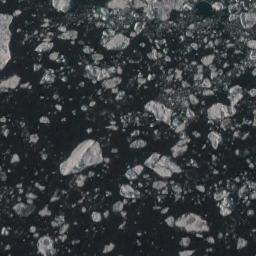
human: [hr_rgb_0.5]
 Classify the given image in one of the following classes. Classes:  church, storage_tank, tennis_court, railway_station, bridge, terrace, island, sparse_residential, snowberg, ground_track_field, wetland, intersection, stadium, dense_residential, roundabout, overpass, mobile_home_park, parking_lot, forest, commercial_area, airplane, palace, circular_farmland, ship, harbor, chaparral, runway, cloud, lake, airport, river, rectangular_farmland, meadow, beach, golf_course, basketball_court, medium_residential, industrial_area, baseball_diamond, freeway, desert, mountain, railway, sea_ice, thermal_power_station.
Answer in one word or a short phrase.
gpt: sea_ice